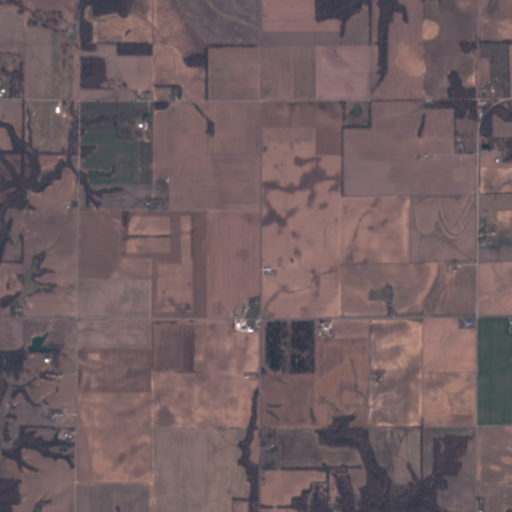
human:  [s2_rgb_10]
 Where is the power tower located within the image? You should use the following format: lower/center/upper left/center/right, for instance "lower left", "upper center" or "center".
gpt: The power tower is located in the left of the image.
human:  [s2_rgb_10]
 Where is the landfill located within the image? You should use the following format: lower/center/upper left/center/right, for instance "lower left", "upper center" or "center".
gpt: There is no landfill in the image.